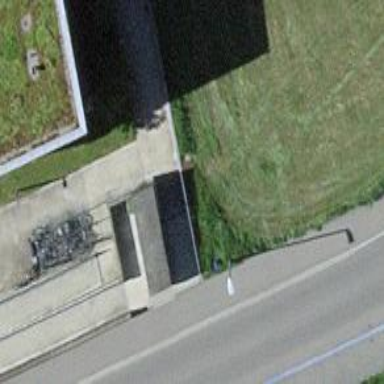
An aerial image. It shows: Set of steps on the road.